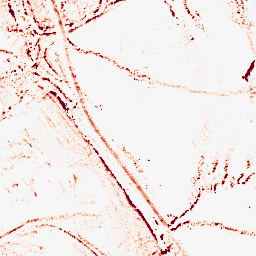
Category: morphological
Decomposition family: morphological_ellipse
Decomposition parameters: operation: opening
width: 5
height: 5
Upsampling method: sinc_hamming
Upsampling parameters: scale: 4
kernel_size: 16
Upsampling scale: 4